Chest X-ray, PA view. Patient: 31 years old, sex M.
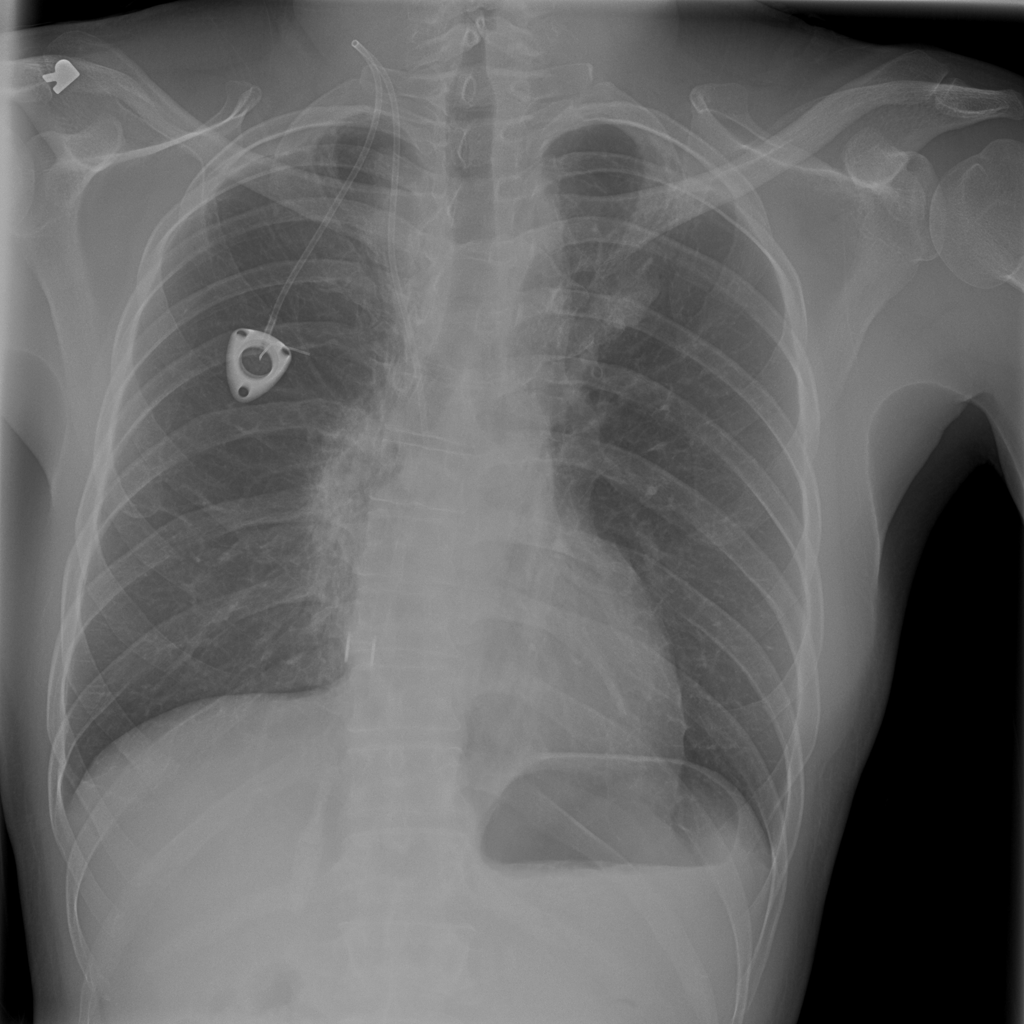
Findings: Nodule, Pleural_Thickening